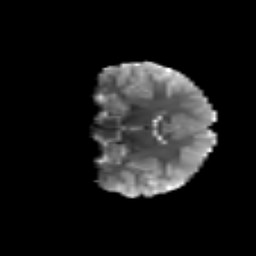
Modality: T2w
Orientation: coronal
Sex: male
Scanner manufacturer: siemens
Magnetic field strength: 3 T
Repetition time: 5 s
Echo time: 0.071 s